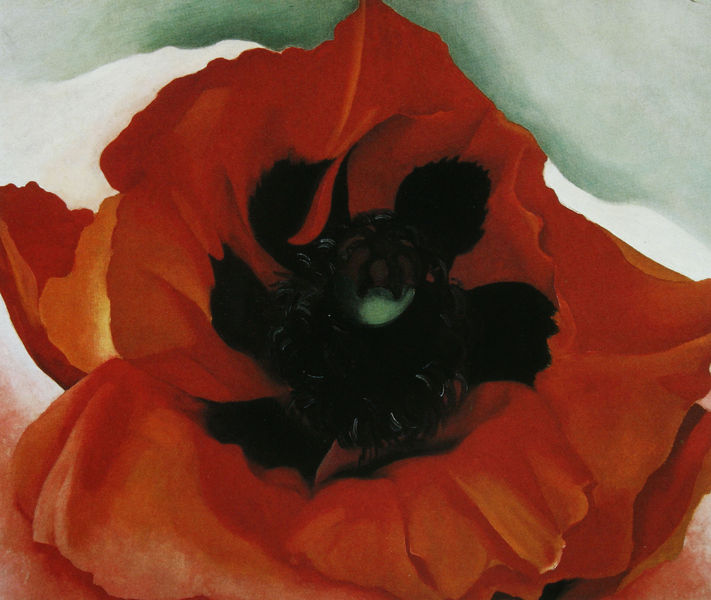
Titel: Poppy
Künstler: Georgia O'Keeffe
Standort: Sankt Petersburg
Institution: Museum der Schönen Künste
Schlagwörter: weiß, gelb, grün, blume, frau, hintergrund, orange, schwarz, blüte, rot, innen, weiblich, vagina, blütenblätter, tulpe, mohn, grüb, klatschmohn, mohnblüte, mohnblume, o'eeffe, georgia, o keeffe, georgia o'eeffe, georgia o keeffe